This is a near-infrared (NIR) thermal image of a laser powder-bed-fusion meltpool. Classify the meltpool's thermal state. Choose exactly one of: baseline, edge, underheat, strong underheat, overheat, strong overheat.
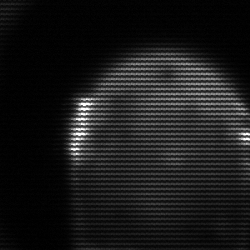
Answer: edge